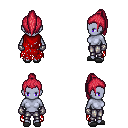
a pixel art fantasy rpg character, female body template, dark elf, purple skin, red tattered cape, metal pants, ruby red long topknot hairstyle, metal gloves, gray slippers, four views (front, back, left, right), 2x2 character sprite sheet, small pixel art, hard edges, no anti-aliasing